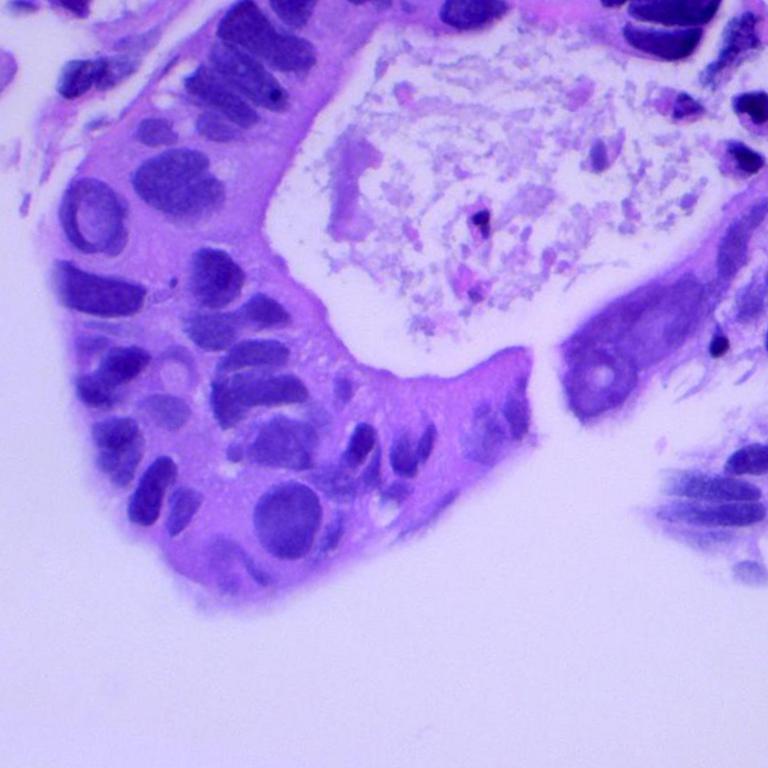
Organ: lung
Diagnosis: adenocarcinomas